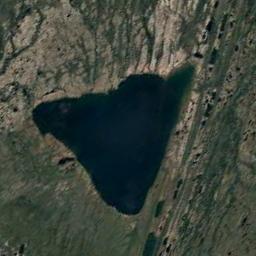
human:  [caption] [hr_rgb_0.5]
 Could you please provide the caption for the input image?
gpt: An almost triangular blue lake surrounded by yellowish brown ground with sparse green plants .

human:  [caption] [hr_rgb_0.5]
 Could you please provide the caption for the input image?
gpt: Many trees are around the lake .

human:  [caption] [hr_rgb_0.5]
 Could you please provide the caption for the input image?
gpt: The lake in the picture is winding .

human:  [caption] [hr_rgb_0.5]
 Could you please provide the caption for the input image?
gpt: The lake is surrounded by some green areas and the water is deep green .

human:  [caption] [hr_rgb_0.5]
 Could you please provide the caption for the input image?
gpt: There are green meadows and some brown bare land around the lake .